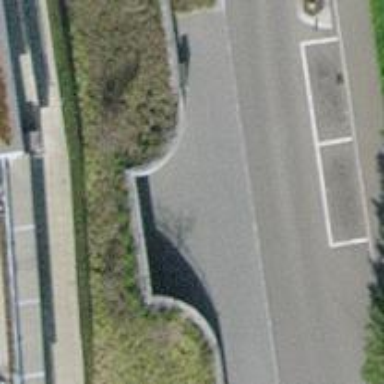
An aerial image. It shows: Parking entrance.